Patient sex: M
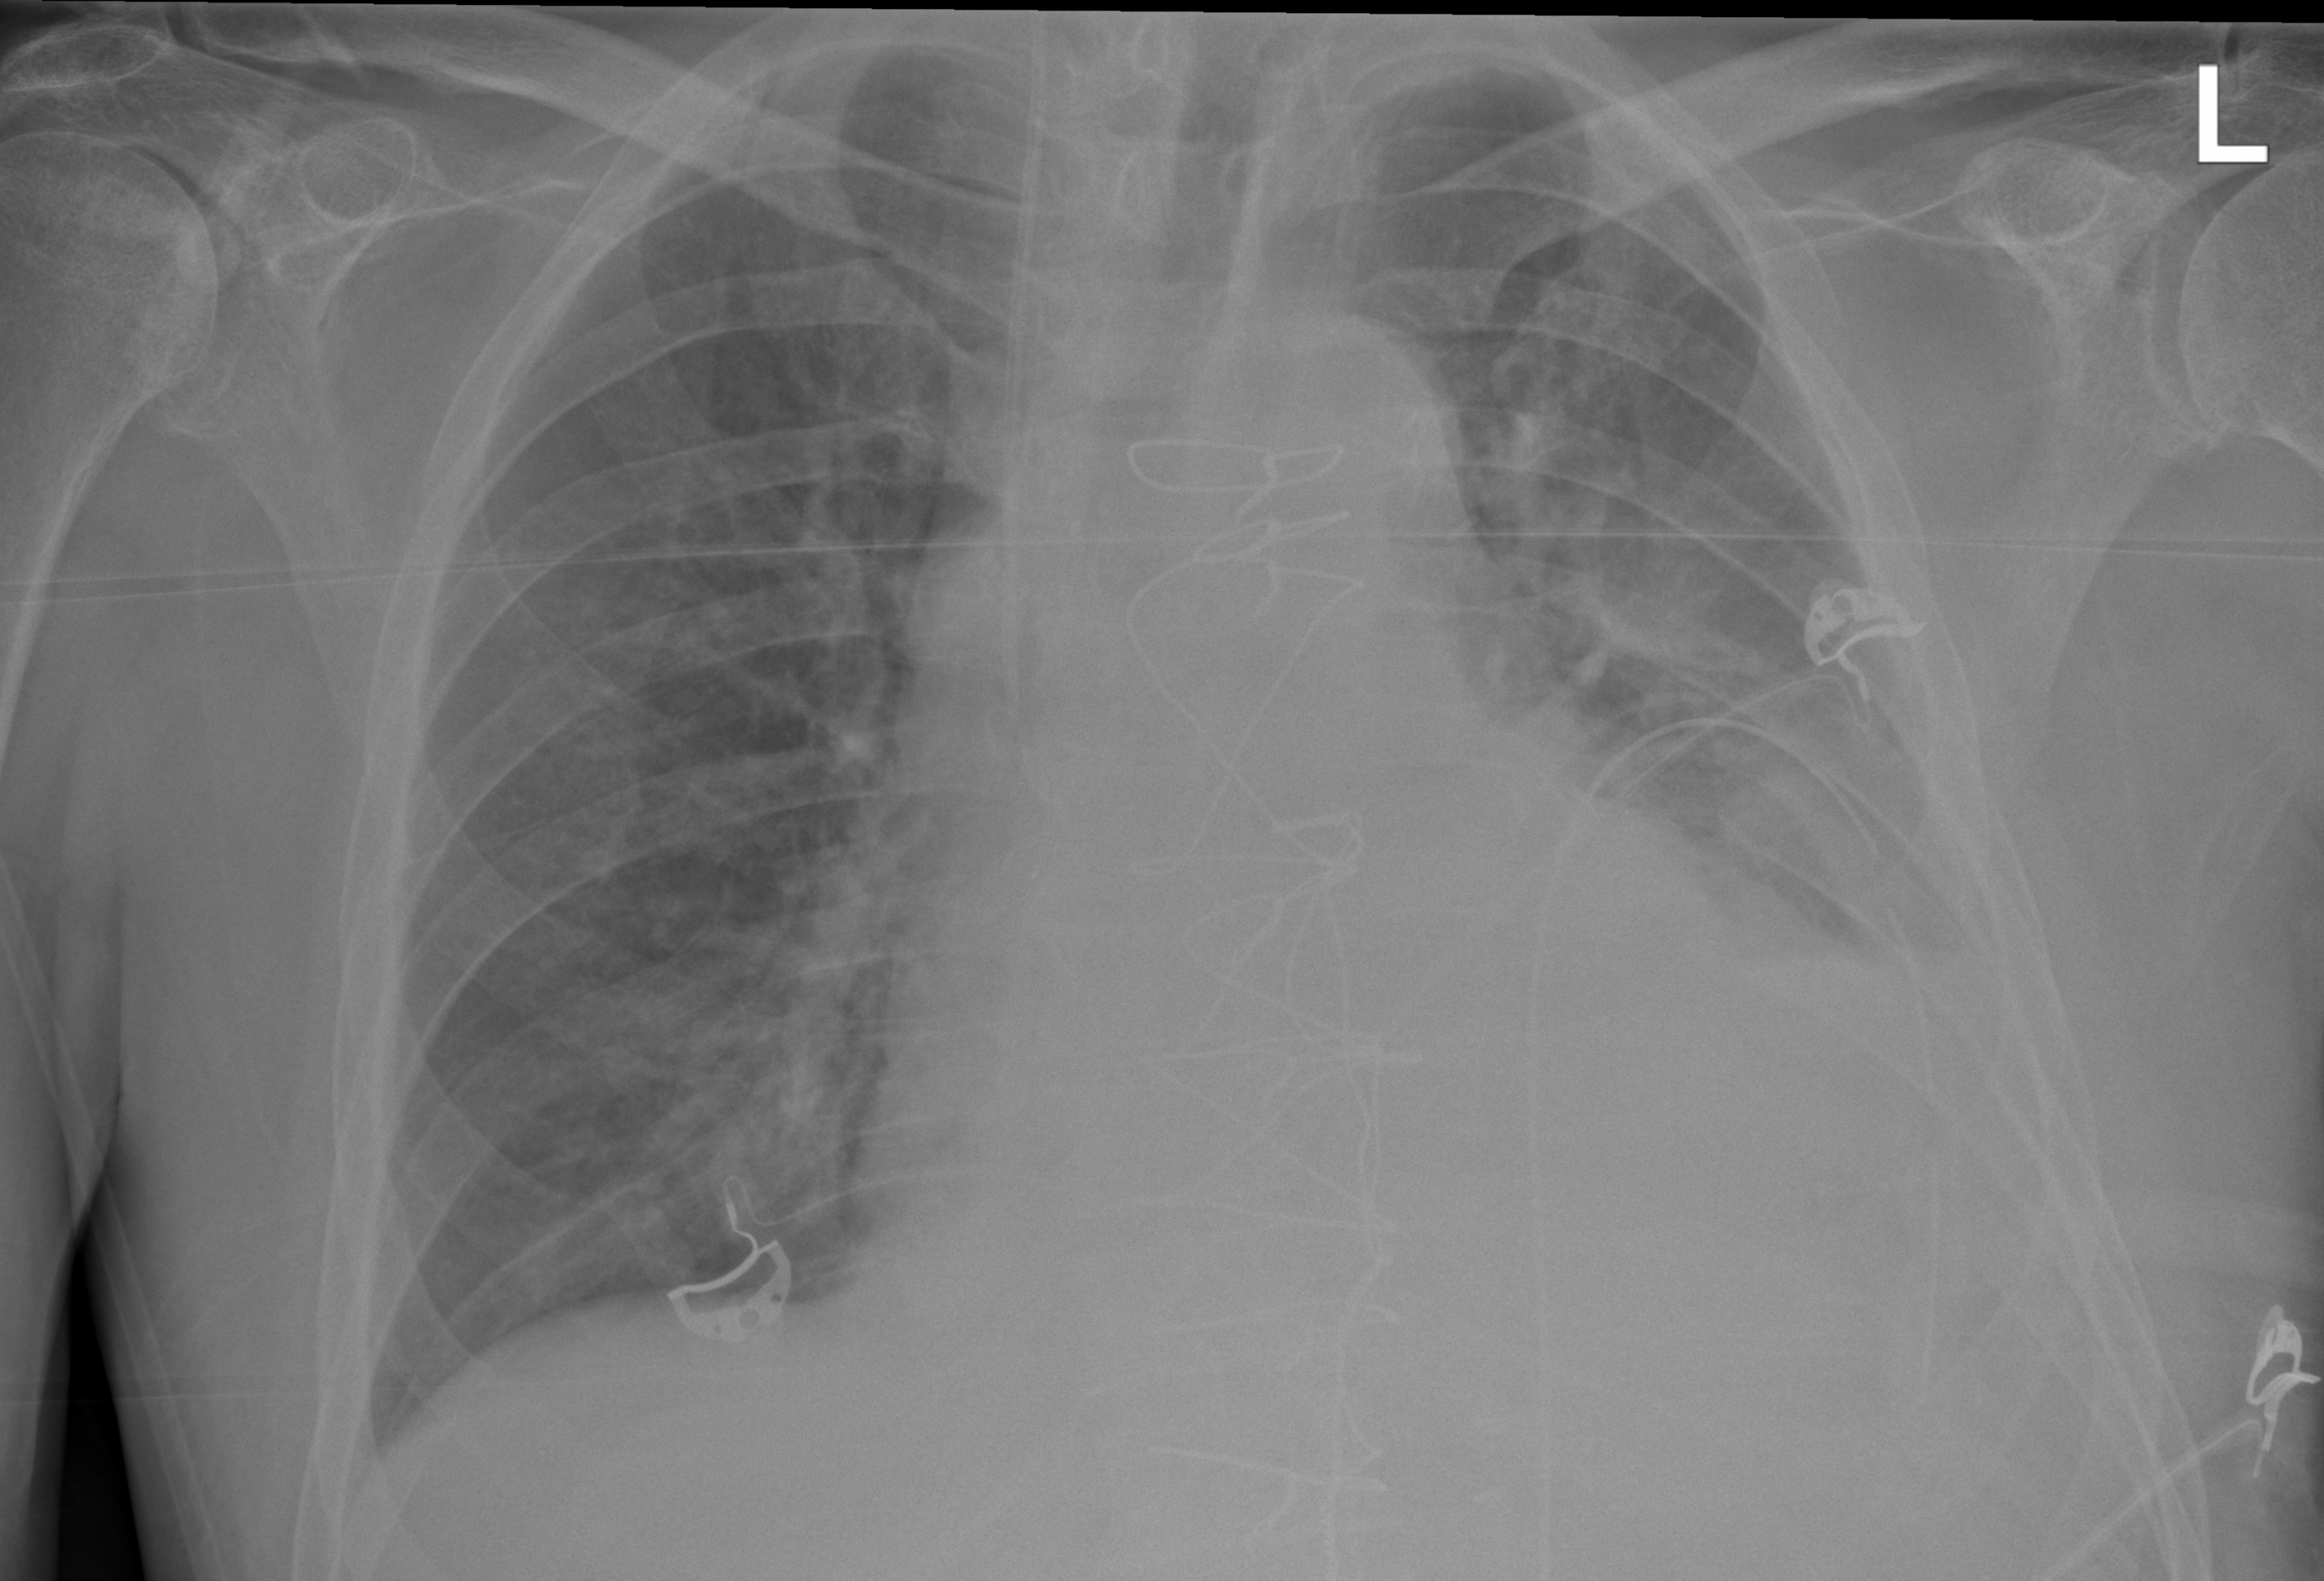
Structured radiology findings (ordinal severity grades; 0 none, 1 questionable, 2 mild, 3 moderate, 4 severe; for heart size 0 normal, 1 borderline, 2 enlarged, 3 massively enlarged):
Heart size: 2
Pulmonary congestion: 2
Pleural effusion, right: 0
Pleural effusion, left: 3
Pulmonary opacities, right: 0
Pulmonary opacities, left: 1
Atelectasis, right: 0
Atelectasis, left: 2